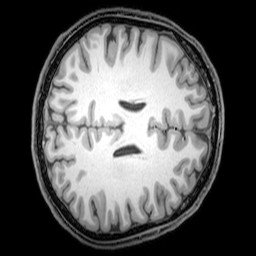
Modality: T1w
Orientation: axial
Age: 25
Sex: male
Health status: healthy
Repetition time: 0.081 s
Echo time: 0.037 s